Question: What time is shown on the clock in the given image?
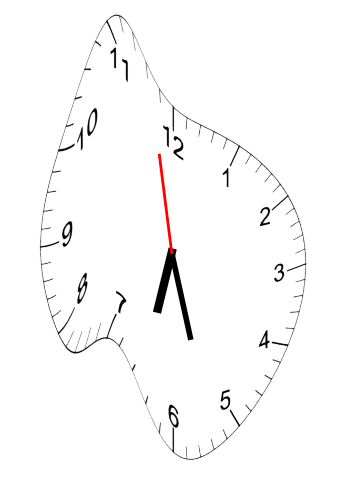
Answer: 06:26:58